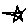
Label: star